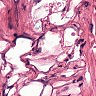
Metastatic tissue present: no